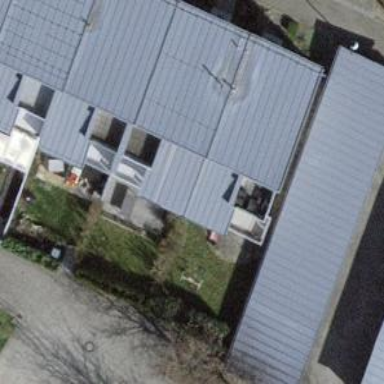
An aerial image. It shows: Terrace building.